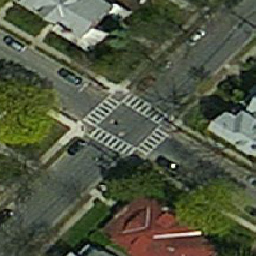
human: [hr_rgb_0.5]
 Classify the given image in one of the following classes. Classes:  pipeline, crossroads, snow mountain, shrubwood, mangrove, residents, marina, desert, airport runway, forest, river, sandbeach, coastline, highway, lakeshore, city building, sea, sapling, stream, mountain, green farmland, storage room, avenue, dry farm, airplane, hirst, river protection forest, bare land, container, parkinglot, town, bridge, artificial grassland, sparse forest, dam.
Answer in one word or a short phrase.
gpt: crossroads